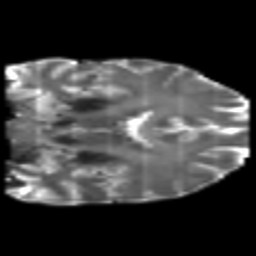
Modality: T2w
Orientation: coronal
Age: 38
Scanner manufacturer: philips
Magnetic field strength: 3 T
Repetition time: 8.6 s
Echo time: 0.127 s